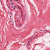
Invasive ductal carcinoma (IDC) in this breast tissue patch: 0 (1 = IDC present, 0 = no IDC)